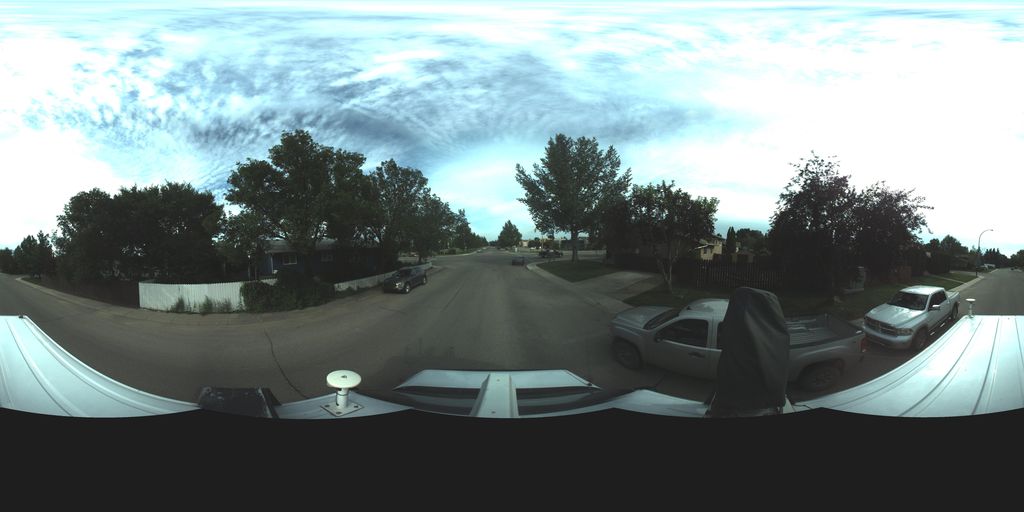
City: saskatoon